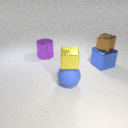
large blue metal cube behind large blue rubber sphere